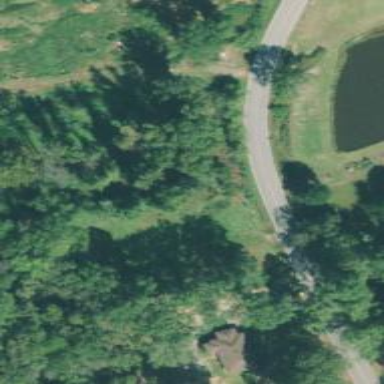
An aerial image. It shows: Culvert tunnel.